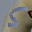
Label: 5